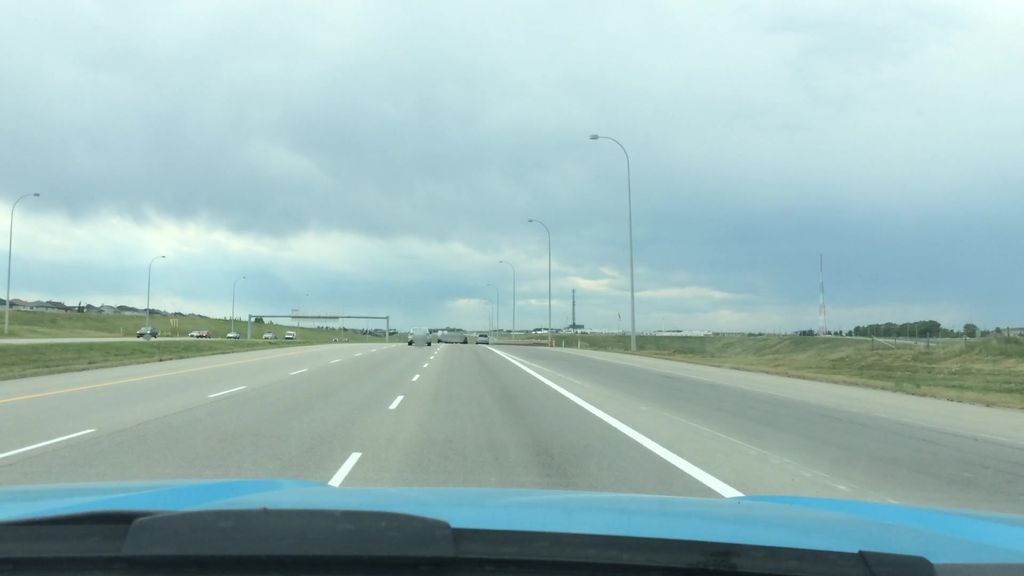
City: calgary